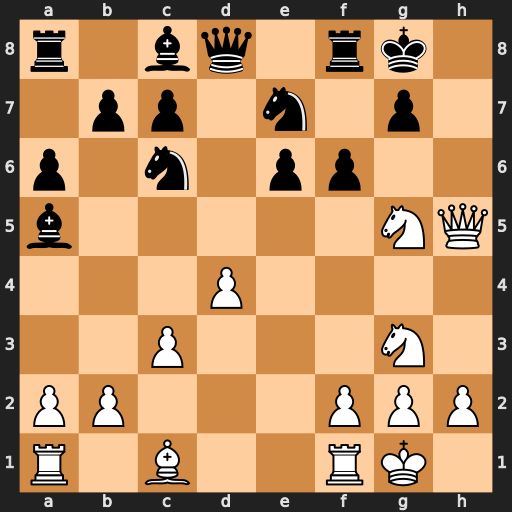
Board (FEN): r1bq1rk1/1pp1n1p1/p1n1pp2/b5NQ/3P4/2P3N1/PP3PPP/R1B2RK1
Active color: w
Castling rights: -
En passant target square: -
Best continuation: Qh7#